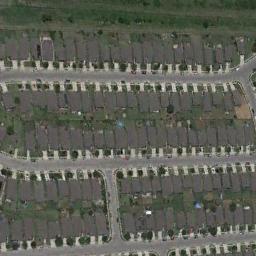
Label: mobile_home_park